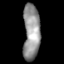
Tissue: skin
Cell type: Others
Senescence score: 0.6831
Nuclear area (px): 912
Mean DAPI intensity: 148.769